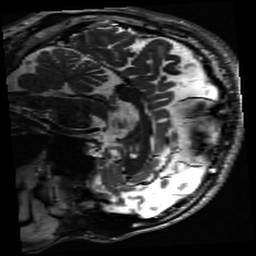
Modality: inplaneT2
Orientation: sagittal